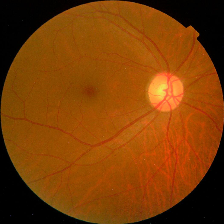
Diabetic retinopathy grade: No DR